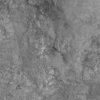
Atmospheric dust classification: not_dusty